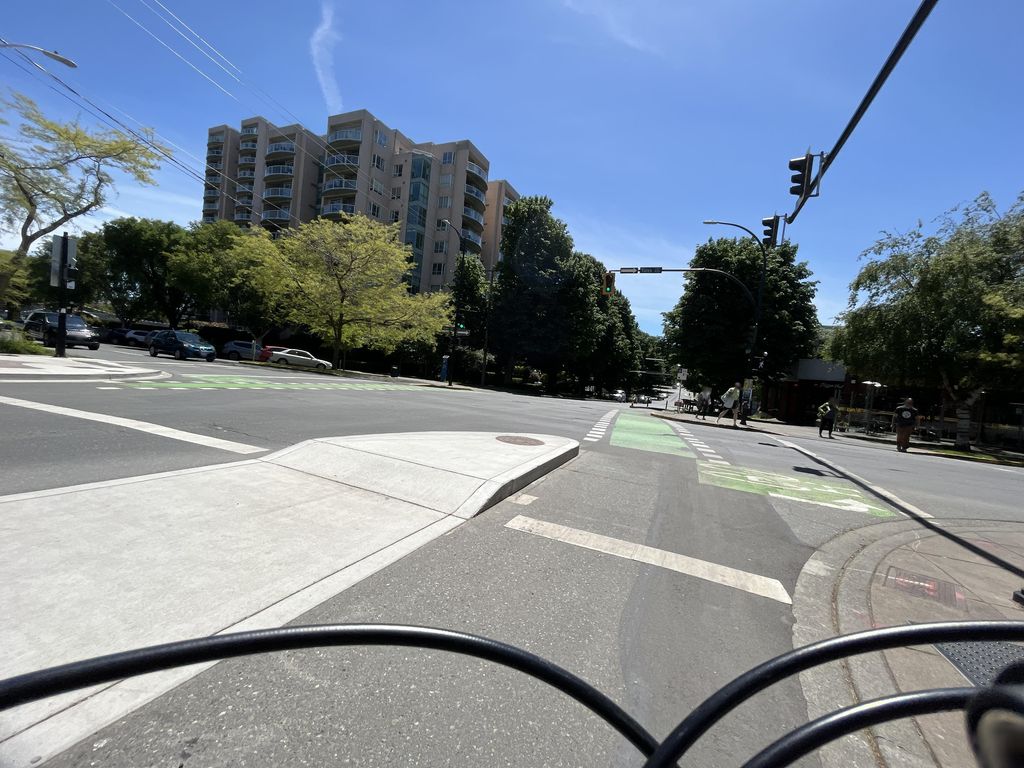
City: victoria